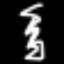
Label: squiggle